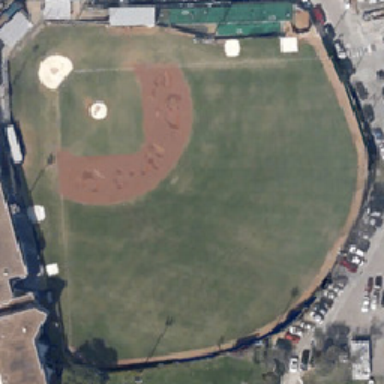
The fan shaped baseball field is next to building with brown roofs .